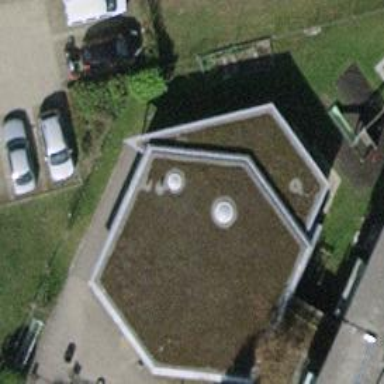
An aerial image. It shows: Kindergarten.